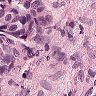
Metastatic tissue present: yes